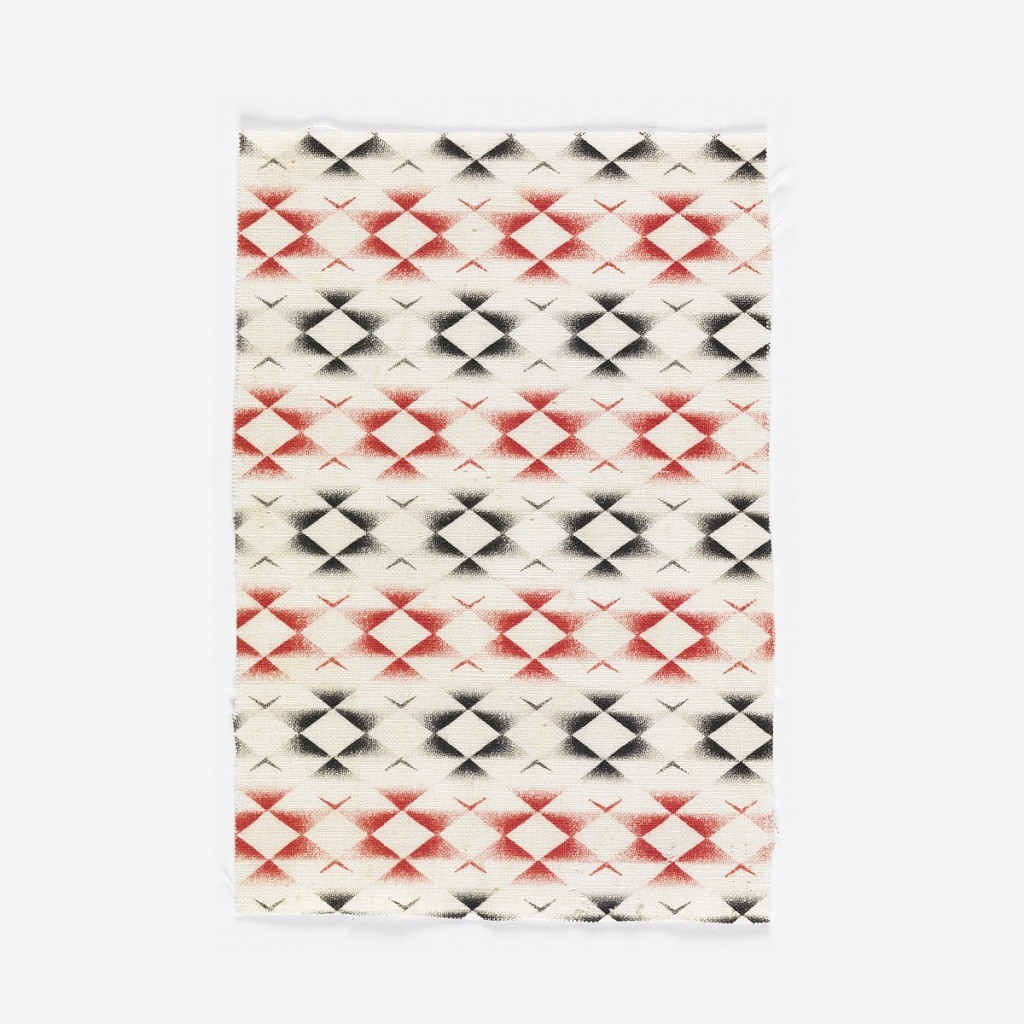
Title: Sample
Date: late 19th century
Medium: cotton Technique: printed on plain weave
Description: Woven cotton textile printed in black and red on white ground showing a grid pattern composed of diamonds with gradient corners.